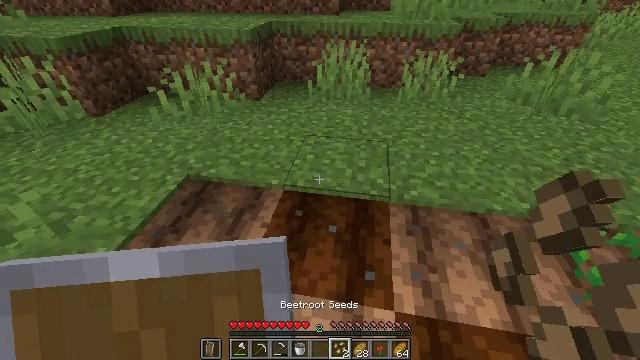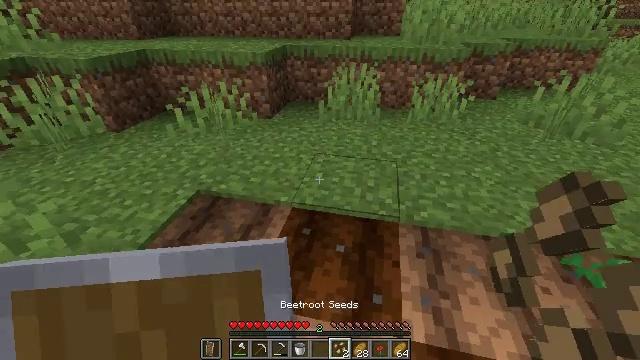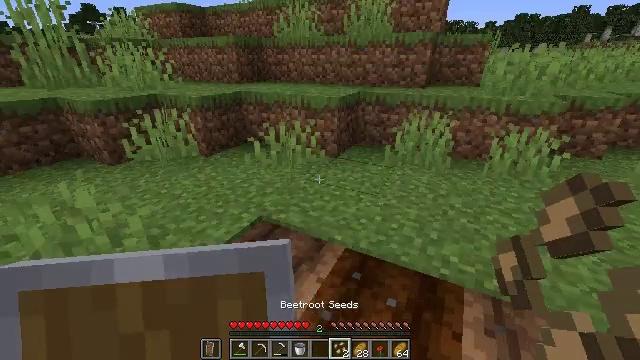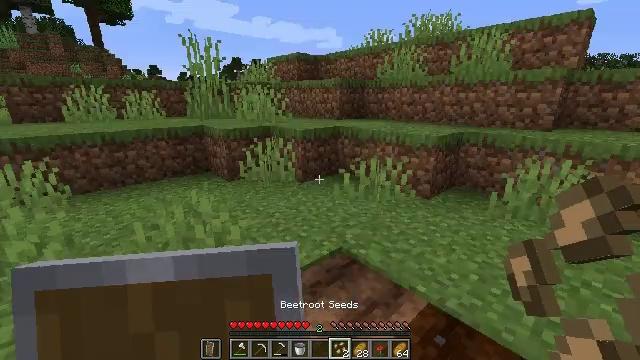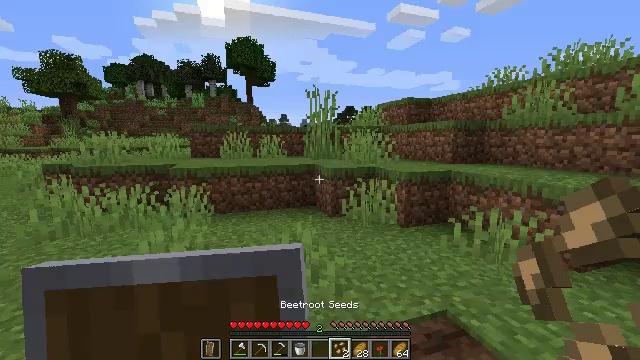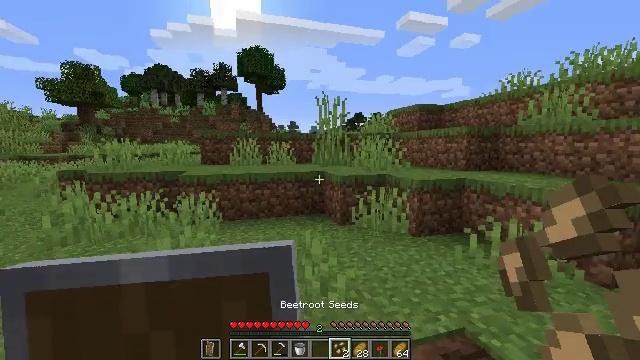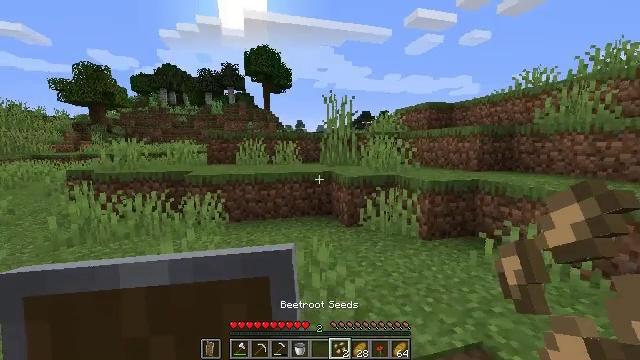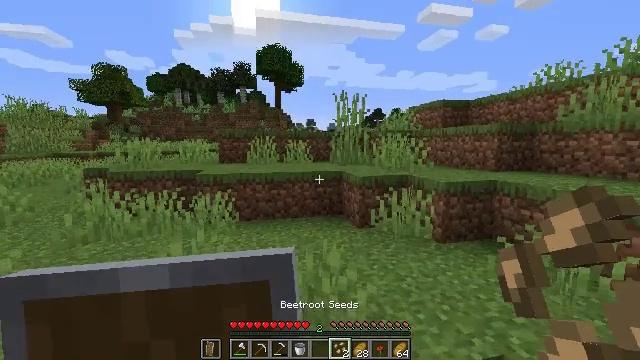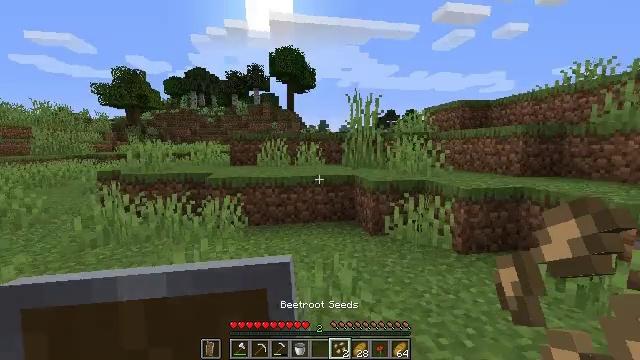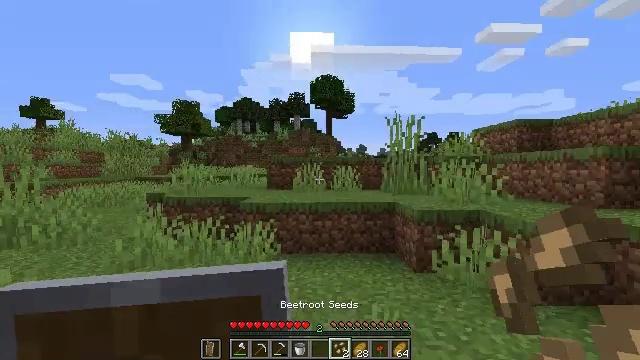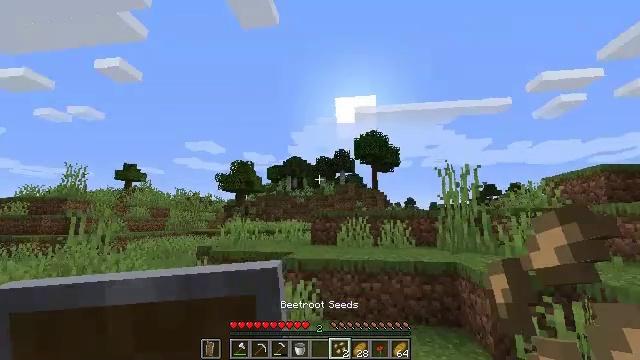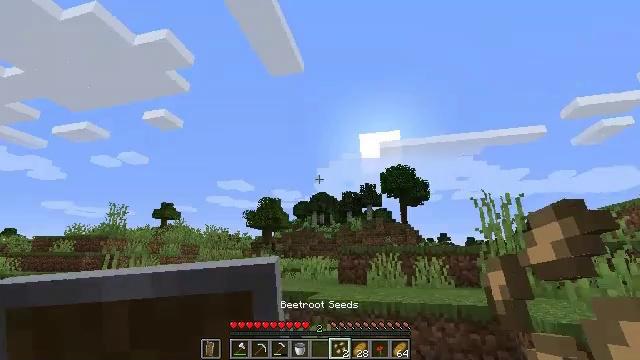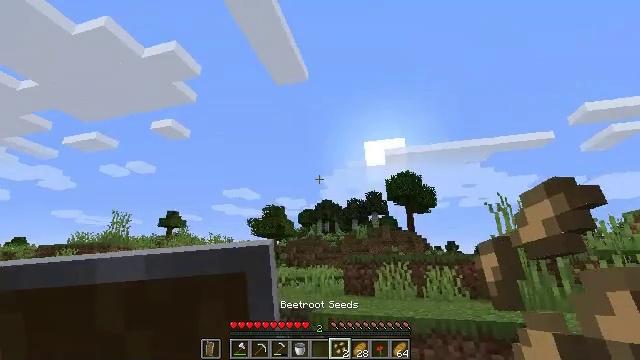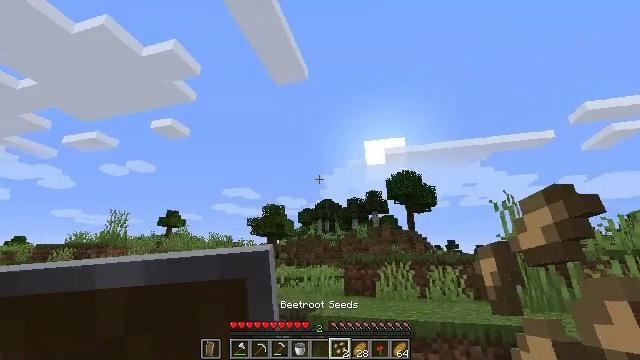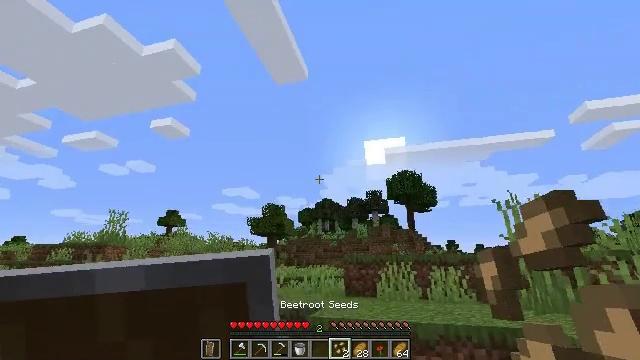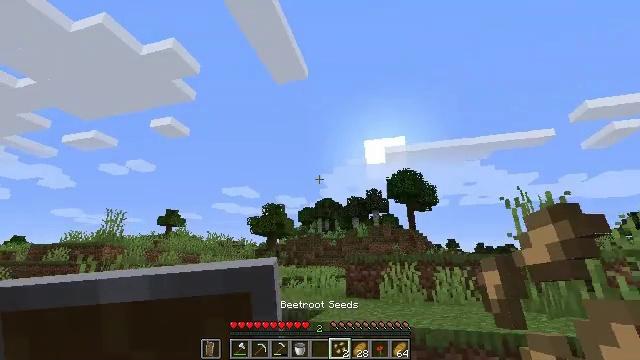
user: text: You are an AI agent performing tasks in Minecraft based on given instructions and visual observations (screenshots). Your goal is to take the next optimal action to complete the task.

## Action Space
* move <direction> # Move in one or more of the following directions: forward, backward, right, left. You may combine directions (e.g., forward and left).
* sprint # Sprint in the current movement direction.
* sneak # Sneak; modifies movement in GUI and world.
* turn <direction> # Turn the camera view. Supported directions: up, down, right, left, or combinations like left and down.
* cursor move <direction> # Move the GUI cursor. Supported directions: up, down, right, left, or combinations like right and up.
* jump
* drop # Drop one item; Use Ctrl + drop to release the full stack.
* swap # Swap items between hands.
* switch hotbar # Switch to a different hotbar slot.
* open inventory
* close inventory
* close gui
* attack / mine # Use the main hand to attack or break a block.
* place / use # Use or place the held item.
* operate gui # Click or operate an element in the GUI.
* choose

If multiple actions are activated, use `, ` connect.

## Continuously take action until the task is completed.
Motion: motion action
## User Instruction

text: Remove beetroot seeds from the inventory.
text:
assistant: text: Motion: turn left and up
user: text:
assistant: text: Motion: turn left and up
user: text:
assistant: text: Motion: turn left and up
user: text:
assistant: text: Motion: turn left and up
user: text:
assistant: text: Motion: move forward, turn left and up
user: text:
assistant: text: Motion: move forward, turn left
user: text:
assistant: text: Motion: move forward, turn left
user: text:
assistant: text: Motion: move forward, turn left
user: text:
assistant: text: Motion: move forward, turn left and up
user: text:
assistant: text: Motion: move forward, turn left and up
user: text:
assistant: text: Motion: move forward, turn left and up
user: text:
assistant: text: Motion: move forward, turn left and up
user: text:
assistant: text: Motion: move forward
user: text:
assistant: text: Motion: move forward
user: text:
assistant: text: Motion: move forward
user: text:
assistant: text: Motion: move forward
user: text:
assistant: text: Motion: move forward
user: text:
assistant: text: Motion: move forward
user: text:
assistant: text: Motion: move forward
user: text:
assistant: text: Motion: move forward
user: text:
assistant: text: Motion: no_op
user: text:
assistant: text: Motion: no_op
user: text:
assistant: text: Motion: no_op
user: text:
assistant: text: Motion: sprint
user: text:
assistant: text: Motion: sprint
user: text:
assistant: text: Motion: sprint
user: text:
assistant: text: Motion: sprint
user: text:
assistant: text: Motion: sprint, drop
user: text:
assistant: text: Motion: sprint, drop
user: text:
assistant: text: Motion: sprint, drop